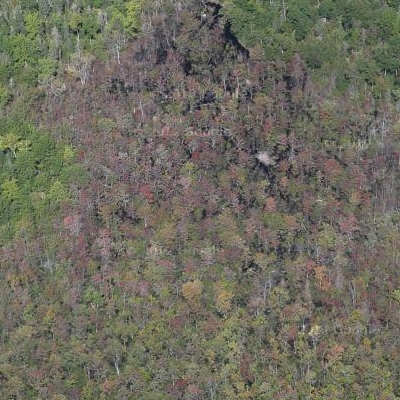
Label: eForest